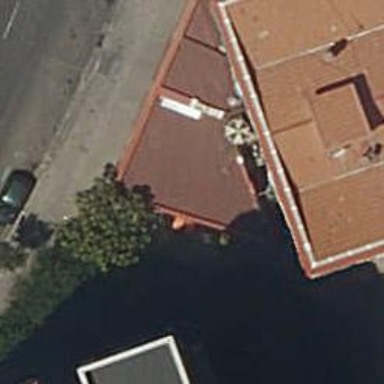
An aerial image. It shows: Car repair shop.